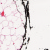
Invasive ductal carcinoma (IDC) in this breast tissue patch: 0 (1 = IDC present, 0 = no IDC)